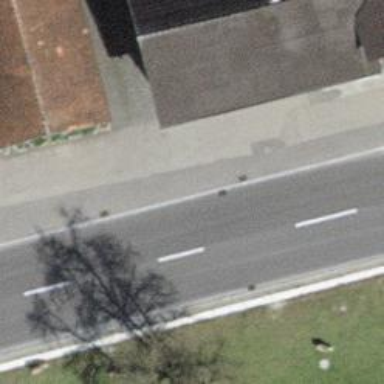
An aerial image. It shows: Bus stop with platform for public transport.